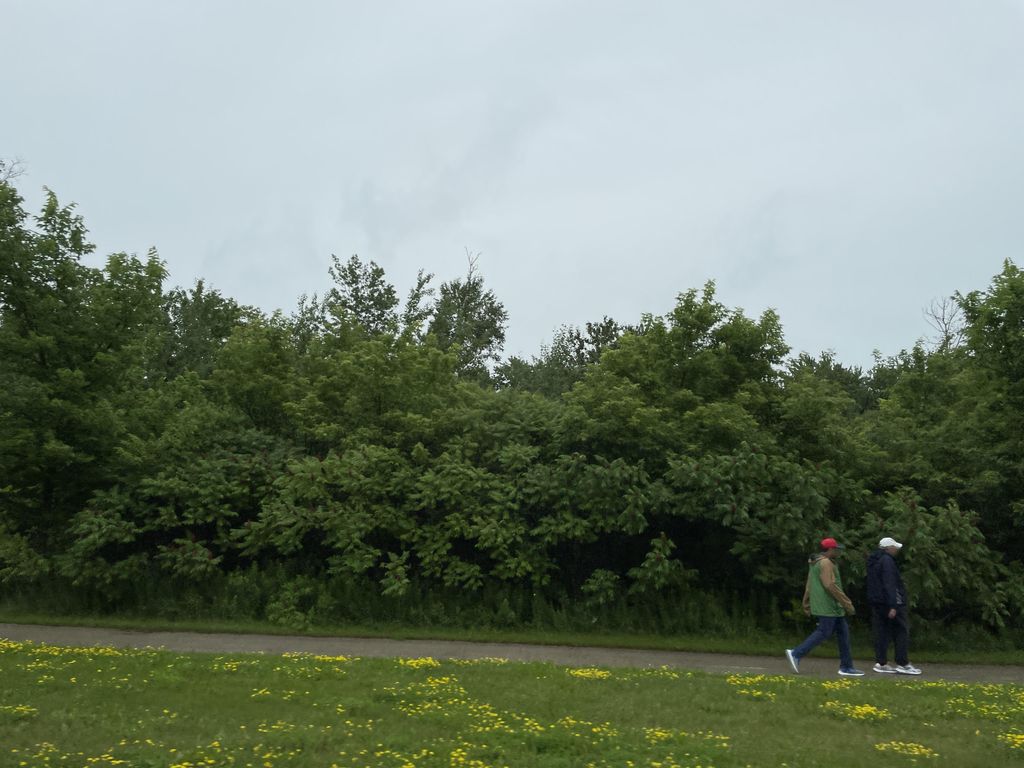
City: kitchener-waterloo